Question: Got into confusion I have to do book shelf for tablet. Which holds books in the row. So i planed to use list view. I dont want to do in grid view because the background image was not getting scrollable with the item. So i was running out of time. So thought to use list view. I am able to show books in the shelf. But the images of the book in the shelf are getting overlapped. Please help me to resolve this. Any help is very much valuable to me.
Code is bit lengthy, and its just like other list view. So i guess it is comming from getview method. So you can check that part directly. Rest of the code is for your reference
And also please observe the snapshot which is attached.
Please check the below code :
'''
/*
* Number of books in array - totalBooks
* To display number of books in one row - bookItem
* Quotient (Number of rows will hold books) - numberOfBookRows
* Reminder (Number of extra books in row) - extraBooks
*/
import java.util.ArrayList;
import android.app.Activity;
import android.content.Context;
import android.content.Intent;
import android.os.Bundle;
import android.util.Log;
import android.view.LayoutInflater;
import android.view.View;
import android.view.View.OnClickListener;
import android.view.ViewGroup;
import android.view.ViewGroup.LayoutParams;
import android.widget.ArrayAdapter;
import android.widget.ImageView;
import android.widget.ImageView.ScaleType;
import android.widget.LinearLayout;
import android.widget.ListView;
public class BookShelf extends Activity {
private static final String TAG = "Book-shelf";
//calculation
private int totalBooks = 0;
private int bookItem = 0;
private int numberOfBookRows = 0;
private int extraBooks = 0;
private ArrayAdapter<String> adapter;
private ListView listview;
private String[] bookName = new String[5];
private int[] bookImage = new int[5];
@Override
protected void onCreate(Bundle savedInstanceState) {
super.onCreate(savedInstanceState);
setContentView(R.layout.book_shelf);
// THIS ARE STATIC CONTENT
// Title of book
bookName[0] = "EMF";
bookName[1] = "Ganddhi";
bookName[2] = "The Code";
bookName[3] = "The Code";
bookName[4] = "The Code";
// Image for book
bookImage[0] = R.drawable.book1;
bookImage[1] = R.drawable.book2;
bookImage[2] = R.drawable.book3;
bookImage[3] = R.drawable.book3;
bookImage[4] = R.drawable.book1;
listview = (ListView) findViewById(R.id.list);
calculateRowsAndColms();
adapter = new MyCustomAdapter(BookShelf.this, R.layout.book_shelf_row);
listview.setAdapter(adapter);
addEmptyRow(5);
}
public void calculateRowsAndColms(){
totalBooks = 0;
bookItem = 0;
numberOfBookRows = 0;
extraBooks = 0;
totalBooks = bookName.length;
bookItem = 3;//TODO: make it dynamic
if(totalBooks < bookItem && totalBooks > 0){
numberOfBookRows = 1;
}else{
numberOfBookRows = (totalBooks/bookItem);
extraBooks = (totalBooks % bookItem);
if( extraBooks != 0)
numberOfBookRows++;
}
Log.d(TAG," Total books:"+totalBooks);
Log.d(TAG," Number of books to be displayed:"+bookItem);
Log.d(TAG," Number of rows occupying the books:"+numberOfBookRows);
Log.d(TAG," Number of extra books(odd count):"+extraBooks);
}
public void addEmptyRow(int count) {
LinearLayout ll_addRows = (LinearLayout) findViewById(R.id.add_rows);
LayoutParams params = new LinearLayout.LayoutParams(LayoutParams.MATCH_PARENT,
LayoutParams.WRAP_CONTENT);
count = count * 2;
for (int i = 0; i < count; i++) {
ImageView bg = new ImageView(this);
bg.setImageResource(R.drawable.book_shelf_bgdub);
bg.setLayoutParams(params);
bg.setScaleType(ScaleType.FIT_XY);
ImageView border = new ImageView(this);
border.setImageResource(R.drawable.book_shelf_border_dub);
border.setLayoutParams(params);
border.setScaleType(ScaleType.FIT_XY);
Log.d(TAG, "i:" + i);
if (i % 2 == 0)
ll_addRows.addView(bg, i);
else
ll_addRows.addView(border, i);
Log.d(TAG, "i:" + i);
}
}
public class MyCustomAdapter extends ArrayAdapter {
Context context;
int rowXmlId;
public MyCustomAdapter(Context context, int textViewResourceId) {
super(context, textViewResourceId);
rowXmlId = textViewResourceId;
this.context = context;
}
@Override
public int getCount() {
return numberOfBookRows;
}
@Override
public View getView(int position, View convertView, ViewGroup parent) {
Log.d(TAG, " POSITION:" + position);
ViewHolder holder;
View v = convertView;
if (convertView == null) {
holder = new ViewHolder();
LayoutInflater mInflater = (LayoutInflater) context
.getSystemService(Context.LAYOUT_INFLATER_SERVICE);
v = mInflater.inflate(rowXmlId, null, false);
ImageView image1 = (ImageView) v.findViewById(R.id.image1);
ImageView image2 = (ImageView) v.findViewById(R.id.image2);
ImageView image3 = (ImageView) v.findViewById(R.id.image3);
holder.imgList.add(image1);
holder.imgList.add(image2);
holder.imgList.add(image3);
v.setTag(holder);
} else {
holder = (ViewHolder) v.getTag();
}
if( (position == numberOfBookRows-1) && extraBooks!=0)
for(int i=0; i<extraBooks; i++){
int k = (position * bookItem)+i;
holder.imgList.get(i).setBackgroundResource(bookImage[k]);
holder.imgList.get(i).setOnClickListener(new OnBookClickListner());
holder.imgList.get(i).setVisibility(View.VISIBLE);
holder.imgList.get(i).setId(k);
Log.d(TAG,"============> k:"+k+" i:"+i+" id:"+holder.imgList.get(i).getId());
}
else
for(int i=0; i<bookItem; i++){
int k = (position * bookItem)+i;
holder.imgList.get(i).setBackgroundResource(bookImage[k]);
holder.imgList.get(i).setOnClickListener(new OnBookClickListner());
holder.imgList.get(i).setVisibility(View.VISIBLE);
holder.imgList.get(i).setId(k);
Log.d(TAG,"============> k:"+k+" i:"+i+" id:"+holder.imgList.get(i).getId());
}
return v;
}
}
static class ViewHolder {
ArrayList<ImageView> imgList = new ArrayList<ImageView>();
//ImageView image1, image2 ,image3;
}
public class OnBookClickListner implements OnClickListener{
@Override
public void onClick(View v) {
Log.d(TAG, " ITEM SELECTED IN LIST VIEW:"+v.getId());
Intent intent = new Intent(BookShelf.this, MyLessons.class);
startActivity(intent);
}
}
}
'''
The xml is attached as follows: book_shelf.xml
This is the main xml which has list and adding some border for book shelf in stating and beginning of list. Nothing much is done here. Just using the list from this xml.
'''
<?xml version="1.0" encoding="utf-8"?>
<LinearLayout xmlns:android="http://schemas.android.com/apk/res/android"
android:layout_width="match_parent"
android:layout_height="match_parent"
android:orientation="vertical" >
<ImageView
android:layout_width="match_parent"
android:layout_height="wrap_content"
android:background="@drawable/book_shelf_top_border" />
<ListView
android:id="@+id/list"
android:layout_width="match_parent"
android:layout_height="wrap_content"
android:divider="@drawable/book_shelf_border_dub" >
</ListView>
<ImageView
android:layout_width="match_parent"
android:layout_height="wrap_content"
android:background="@drawable/book_shelf_border_dub" />
<LinearLayout
android:id="@+id/add_rows"
android:layout_width="match_parent"
android:layout_height="wrap_content"
android:orientation="vertical" >
</LinearLayout>
'''
The below xml book_shelf_row.xml
This xml i am using to represent a row.
'''
<?xml version="1.0" encoding="utf-8"?>
<LinearLayout xmlns:android="http://schemas.android.com/apk/res/android"
android:layout_width="match_parent"
android:layout_height="match_parent"
android:background="@drawable/book_shelf_bgdub"
android:orientation="horizontal" >
<View
android:layout_width="50dp"
android:layout_height="120dp" />
<ImageView
android:id="@+id/image1"
android:layout_width="100dp"
android:layout_height="120dp"
android:layout_gravity="bottom"
android:src="@drawable/book1"
android:visibility="invisible" />
<View
android:layout_width="100dp"
android:layout_height="120dp" />
<ImageView
android:id="@+id/image2"
android:layout_width="100dp"
android:layout_height="120dp"
android:layout_gravity="bottom"
android:src="@drawable/book2"
android:visibility="invisible" />
<View
android:layout_width="100dp"
android:layout_height="120dp" />
<ImageView
android:id="@+id/image3"
android:layout_width="100dp"
android:layout_height="120dp"
android:layout_gravity="bottom"
android:src="@drawable/book3"
android:visibility="invisible" />
</LinearLayout>
'''
Each image view will hold the image of the book.
Below is the snapshot. How book images are getting overlapped.

The R.drawable.book1 to book3 can be seen in the image respectively.
In the first row it self images are getting replaced as well as second row.
If you observe the image deeply. The first image in first row. Is overlapped twice.
I am not understanding why is this happening. Can you help me on this please.
Any help is appreciated. Thank you.
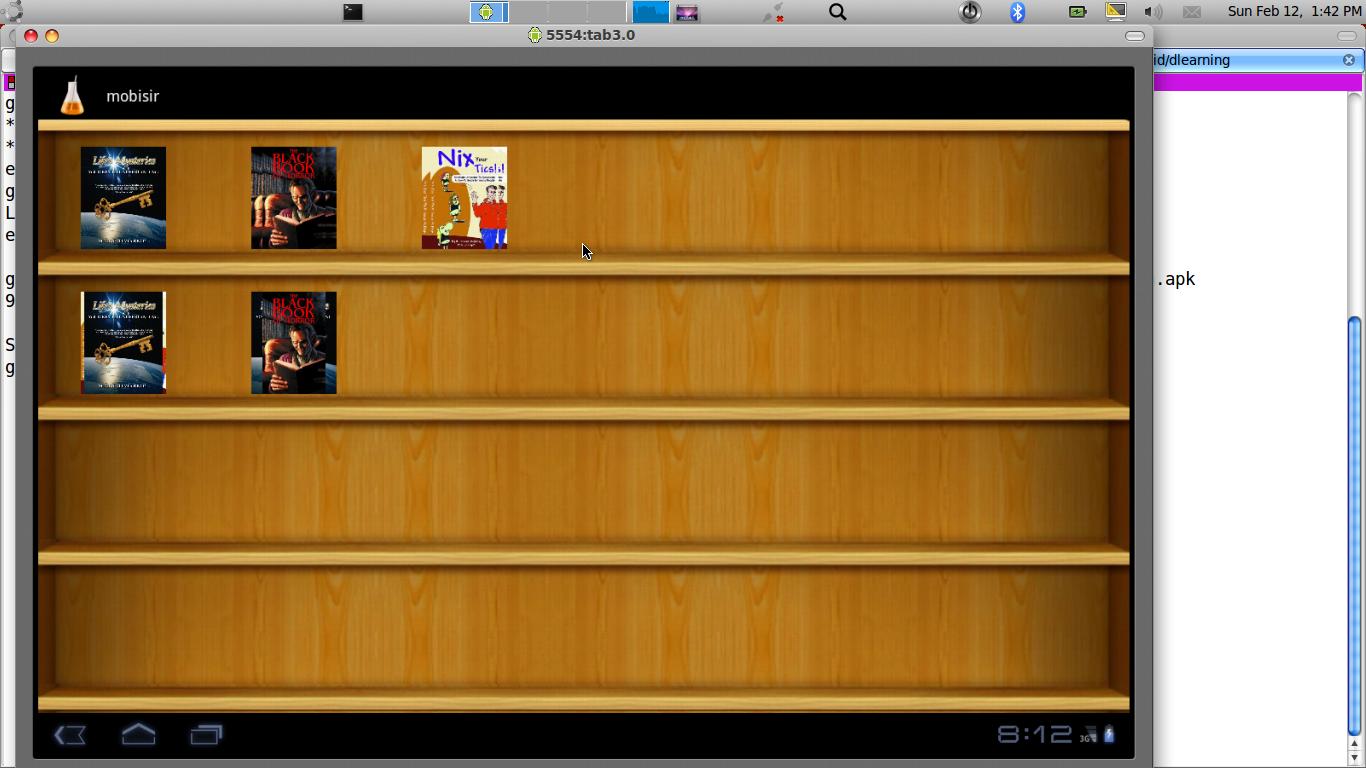
Answer: Ok got the problem resolved.
In book_shelf_row.xml The imageview is having background image. So the images were overlapping
when it come to do dynamically.
conclusion: remove the src attribute from imageview. Since we are dynamically changing the src attribute in code.